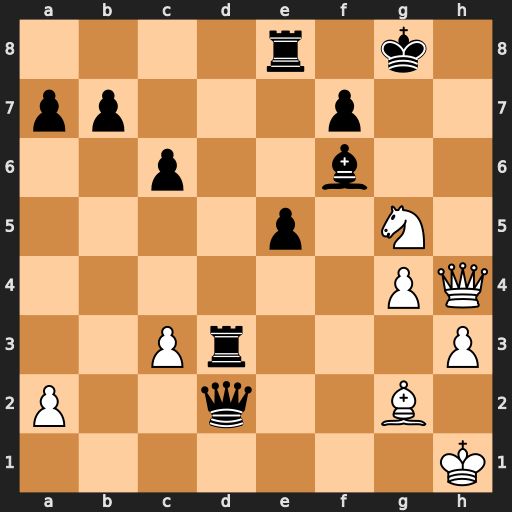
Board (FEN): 4r1k1/pp3p2/2p2b2/4p1N1/6PQ/2Pr3P/P2q2B1/7K
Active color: w
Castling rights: -
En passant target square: -
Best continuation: Qh7+ Kf8 Qxf7#